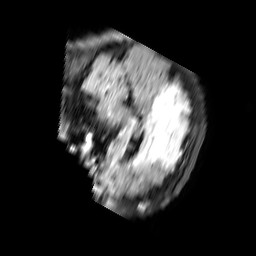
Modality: FLAIR
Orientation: sagittal
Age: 55
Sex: female
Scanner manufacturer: philips
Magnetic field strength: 3 T
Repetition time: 11 s
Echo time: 0.12 s